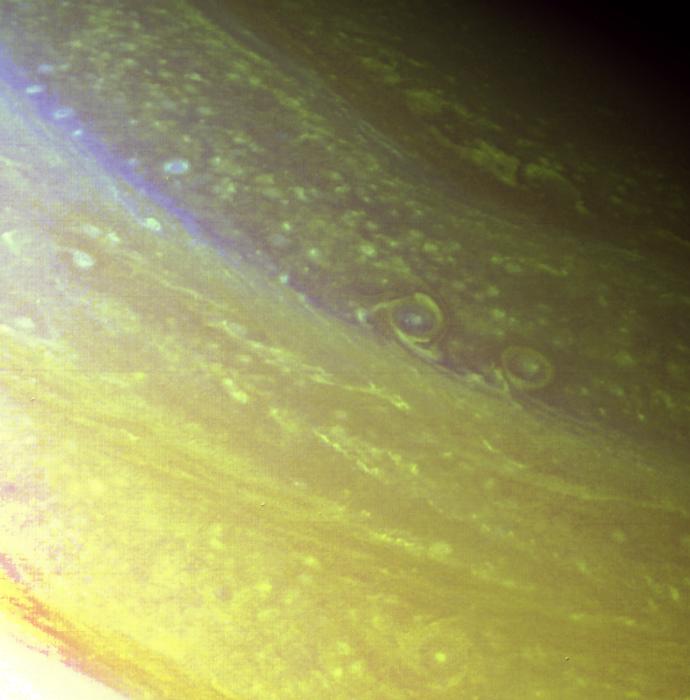
Saturn - North Polar Region Saturn, Voyager